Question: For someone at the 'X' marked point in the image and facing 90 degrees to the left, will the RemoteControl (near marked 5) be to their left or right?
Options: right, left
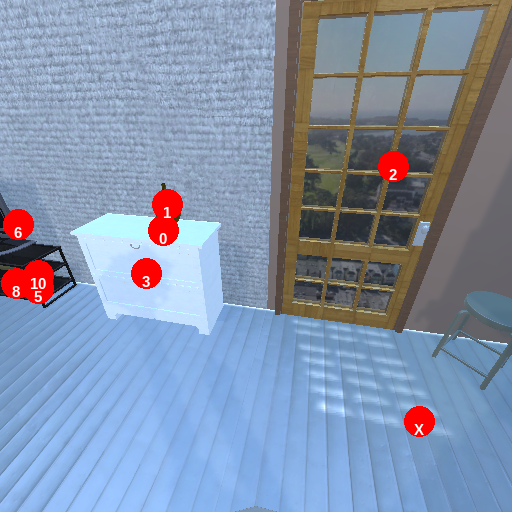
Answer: right